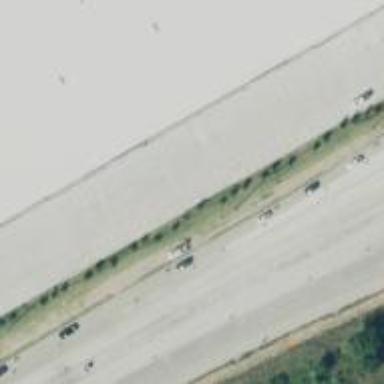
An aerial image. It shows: Primary link highway.